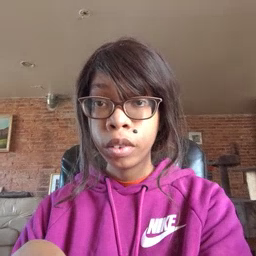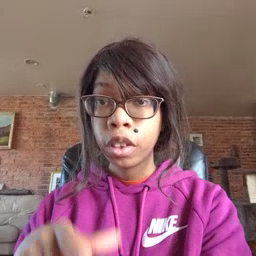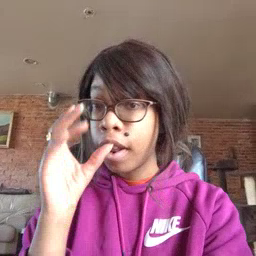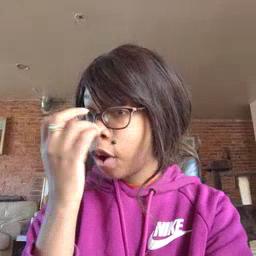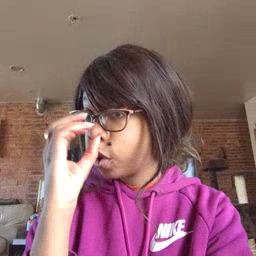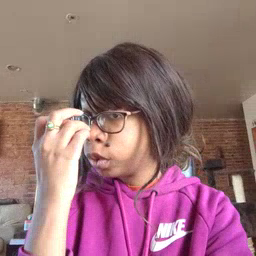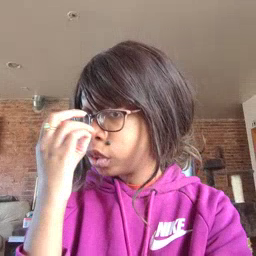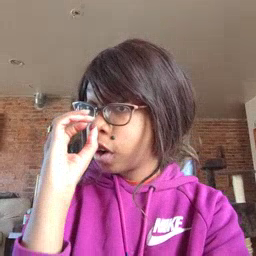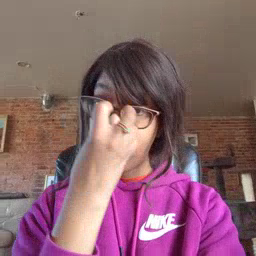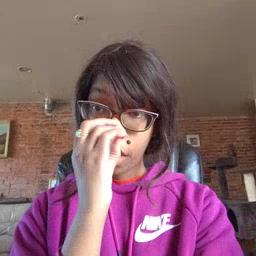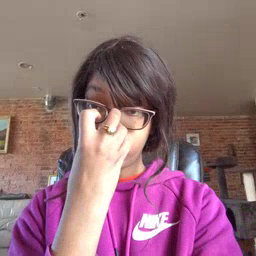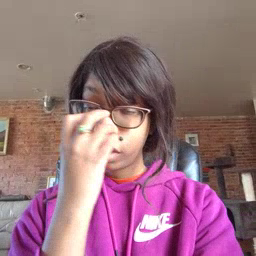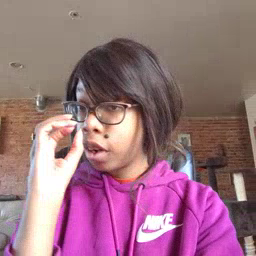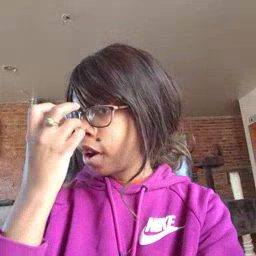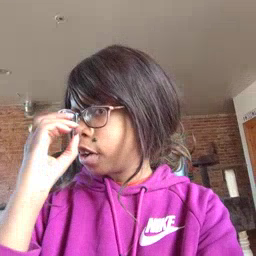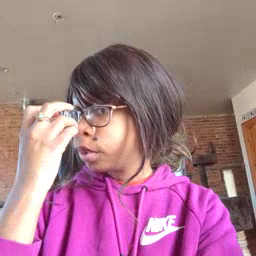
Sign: clown